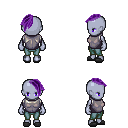
a pixel art fantasy rpg character, female body template, dark elf, purple skin, steel chest armor, teal pants, purple long mohawk hairstyle, gray slippers, four views (front, back, left, right), 2x2 character sprite sheet, small pixel art, hard edges, no anti-aliasing